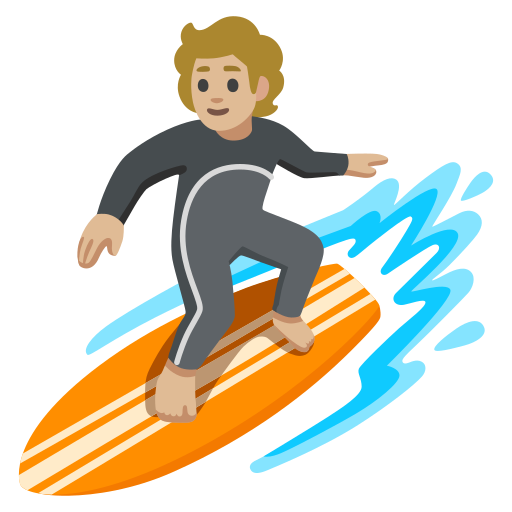
Emoji: 🏄🏼